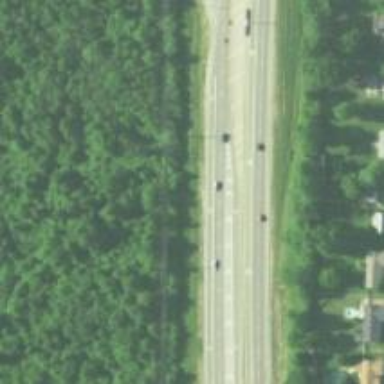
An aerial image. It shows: Trunk link highway.